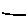
Label: line